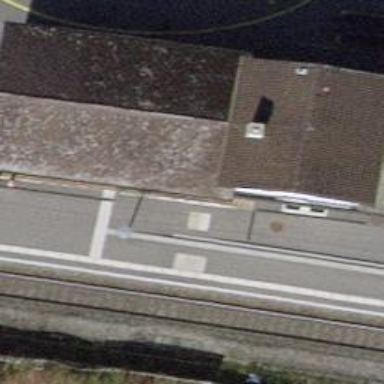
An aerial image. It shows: Public transport station located at railway halt.